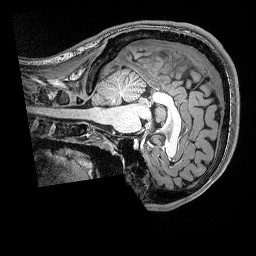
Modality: T1w
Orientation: sagittal
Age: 24
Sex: male
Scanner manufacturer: siemens
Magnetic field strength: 3 T
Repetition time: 2.5 s
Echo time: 0.00343 s